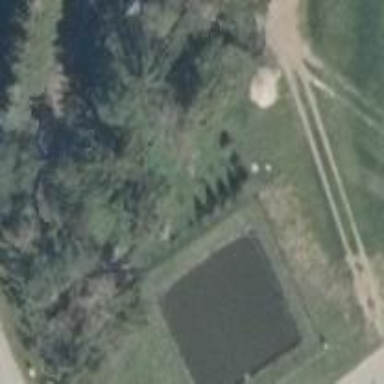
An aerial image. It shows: Pond with natural water.